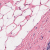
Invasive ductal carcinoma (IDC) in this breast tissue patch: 0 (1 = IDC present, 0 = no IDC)